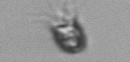
Label: Balanion